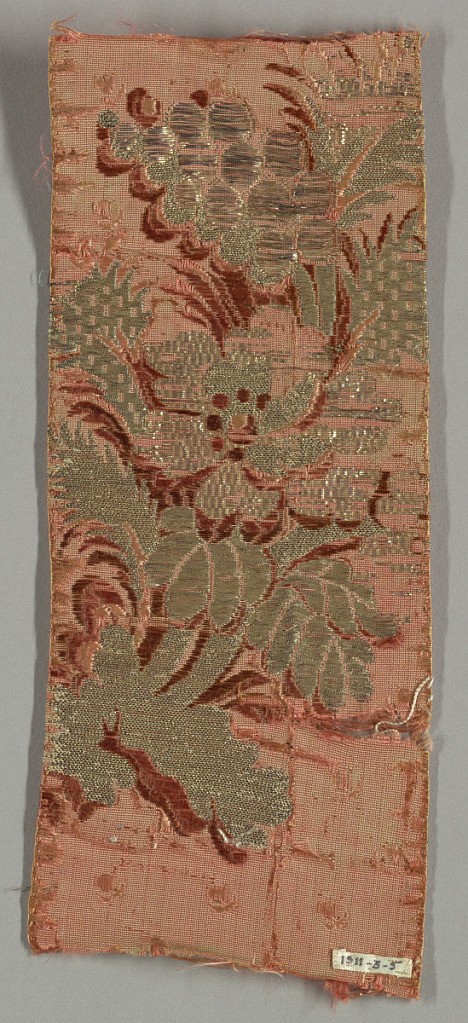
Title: Fragment
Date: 18th century
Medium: silk, metallic threads Technique: plain compound weave with supplementary weft
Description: Red-orange ground with an incomplete spray of a flower and decorative foliage with brocading in two shades of red and flat metallic strips, metallic thread and metallic frisé thread.